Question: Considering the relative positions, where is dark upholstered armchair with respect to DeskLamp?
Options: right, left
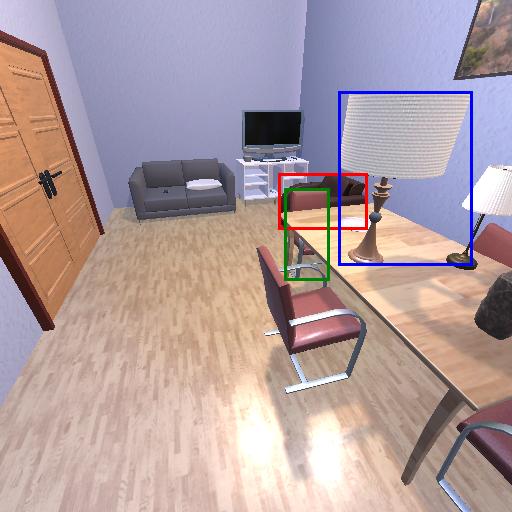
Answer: right